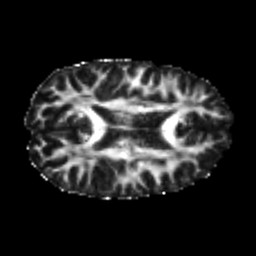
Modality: FA
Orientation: axial
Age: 23
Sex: male
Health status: healthy
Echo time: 0.074 s